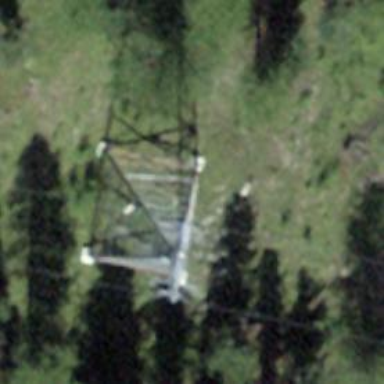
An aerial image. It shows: Pylon for aerialway.